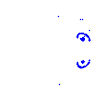
Particle: pion